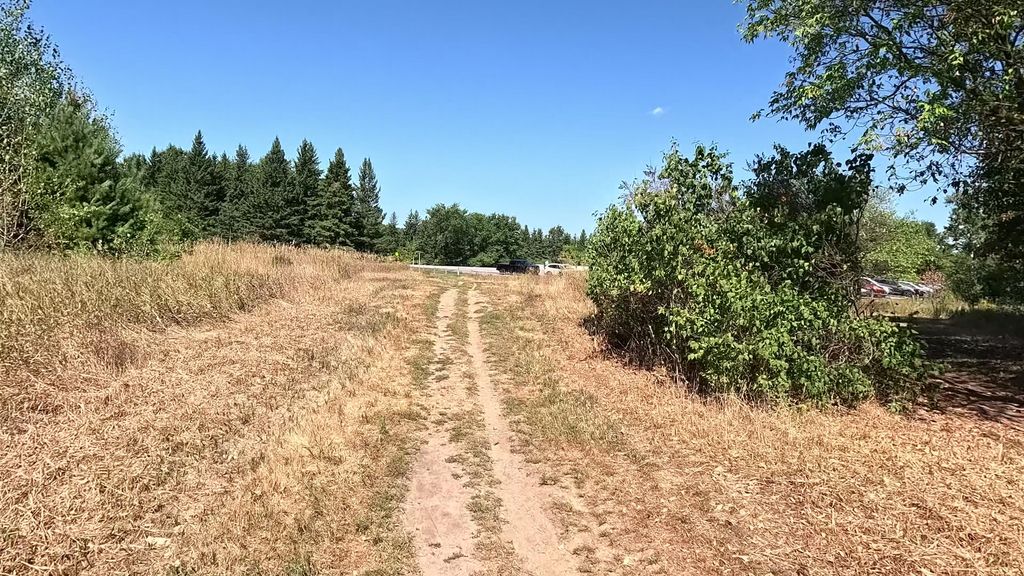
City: ottawa-gatineau